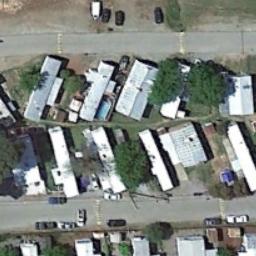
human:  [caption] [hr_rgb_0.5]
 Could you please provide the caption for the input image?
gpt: There are many buildings in the mobile home park .

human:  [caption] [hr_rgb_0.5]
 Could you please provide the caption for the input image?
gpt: The mobile home park has some dense mobile homes and some trees are among these mobile homes .

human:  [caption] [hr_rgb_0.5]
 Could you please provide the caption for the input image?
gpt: The mobile home park is next to the bare land .

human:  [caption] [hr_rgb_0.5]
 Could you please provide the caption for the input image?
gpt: There are a row of colorful mobile homes on both sides of the road .

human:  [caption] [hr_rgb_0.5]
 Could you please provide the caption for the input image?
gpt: There are some white buildings and green trees in the mobile home park .